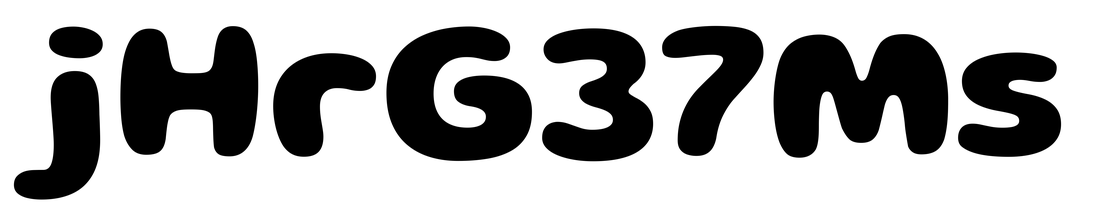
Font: Gluten_Bold